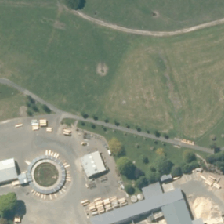
Land cover: urban_build_up